Question: I have develop my own framework that contains useful classes/methods that I often use in my apps. Recently, I've added a class extension for NSString "NSString+Extensions.h/m" to add my own methods. Example :
-
> '''
@interface NSString (Extensions)
- (NSString *)removeDiacritics;
@end
'''
-
> '''
#import "NSString+Extensions.h"
@implementation NSString (Extensions)
- (NSString *)removeDiacritics
{
return [[[NSString alloc] initWithData:[self dataUsingEncoding:NSASCIIStringEncoding allowLossyConversion:YES] encoding:NSASCIIStringEncoding] autorelease];
}
@end
'''
I successfully compile my framework. But when I try to use one of the functions of this class extension in any application :
-
> '''
// CUtils is the name of the framework. CUtils.h contains #import of all header files
// contained in my framework
#import <CUtils/CUtils.h>
@implementation AppDelegate
...
- (void)applicationDidBecomeActive:(UIApplication *)application
{
/*
Restart any tasks that were paused (or not yet started) while the application was inactive. If the application was previouslyin the background, optionally refresh the user interface.
*/
NSString *toto = @"Je suis une chaine avec des caracteres speciaux";
NSLog(@"%@", toto);
NSLog(@"%@", [toto removeDiacritics]);
}
'''
...
I get the following error :
2012-01-31 17:01:09.921 TestCUtils[4782:207] Je suis une chaine avec des caracteres speciaux
2012-01-31 17:01:09.924 TestCUtils[4782:207]
But if I add my class extension directly in the application (outside of my framework), it works fine...
Any hint?
** EDIT **
As some of you have asked, I've added -all_load and -ObjC options in 'Other Linker Flags', but the issue remains.

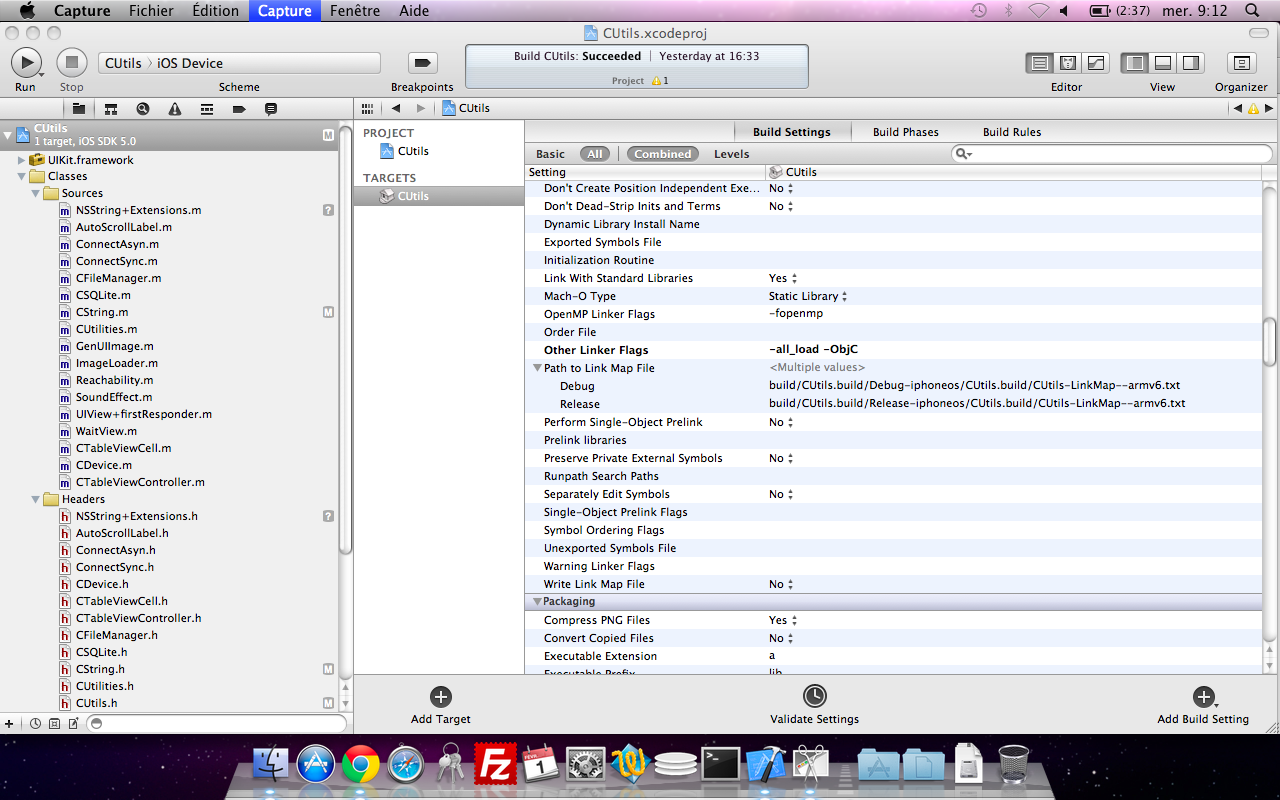
Answer: Take a look at this <URL> that explains the -ObjC and -all_load options that @Ell Neal mentions.
The linker options need to be set on the project that is linking the framework (i.e. the client of the framework) the framework itself. From your screenshot it looks like you are setting the option on your framework project because I can see the source file 'NString+Extensions.m' on the left.